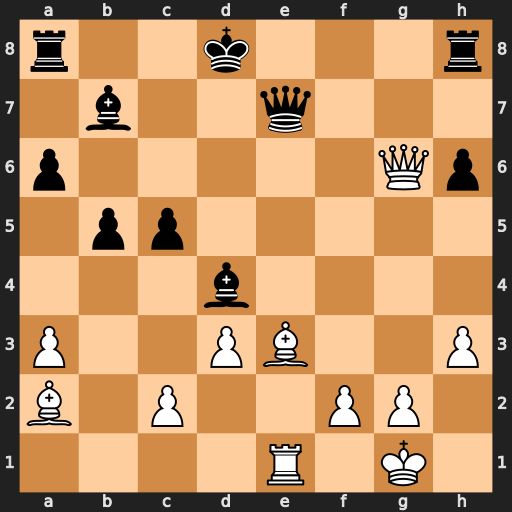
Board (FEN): r2k3r/1b2q3/p5Qp/1pp5/3b4/P2PB2P/B1P2PP1/4R1K1
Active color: w
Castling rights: -
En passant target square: -
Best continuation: Bg5 hxg5 Rxe7